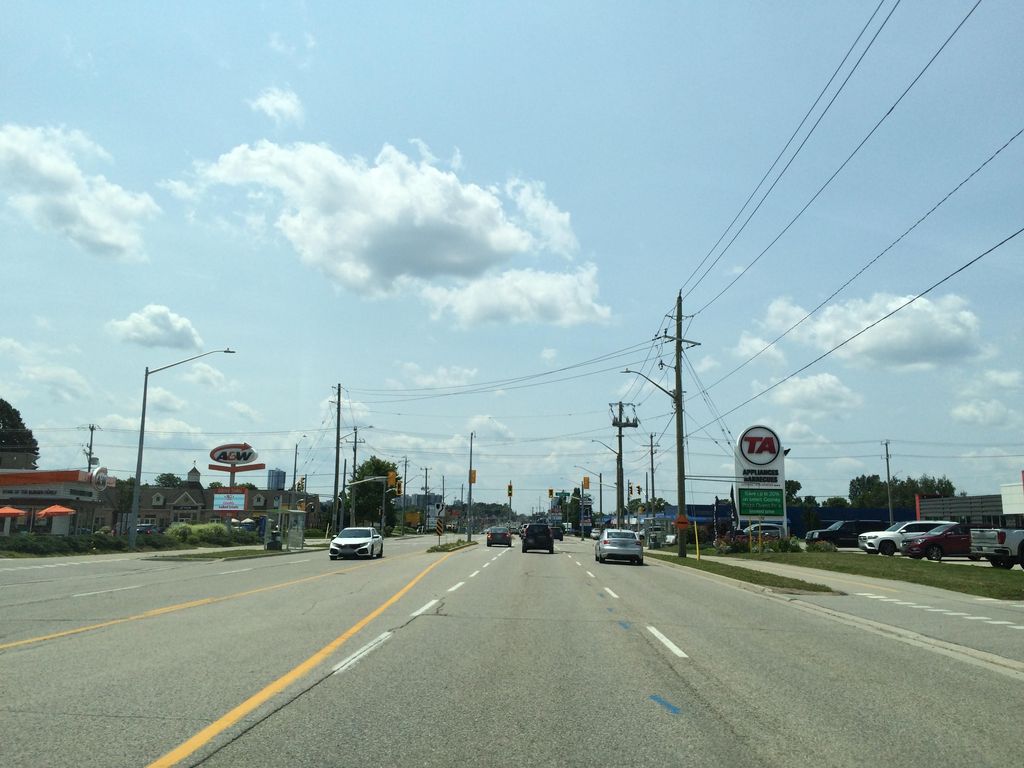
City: kitchener-waterloo